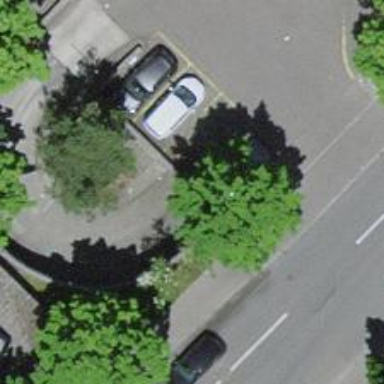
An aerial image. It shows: Parking entrance.